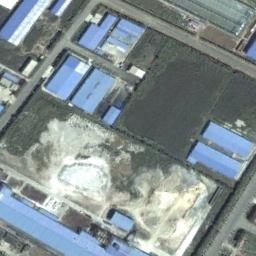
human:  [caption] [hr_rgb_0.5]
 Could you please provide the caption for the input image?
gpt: In an industrial area, There are factories and roads, Green belts, And powdery material fields .

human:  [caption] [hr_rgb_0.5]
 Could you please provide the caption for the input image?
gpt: Industrial areas are very small .

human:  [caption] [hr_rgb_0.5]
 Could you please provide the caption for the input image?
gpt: The industrial area has some blue workshops, An open area and a lawn .

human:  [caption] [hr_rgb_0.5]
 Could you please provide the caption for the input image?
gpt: There are many houses of different shapes and sizes in the industrial zone .

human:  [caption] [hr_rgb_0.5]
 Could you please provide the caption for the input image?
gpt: There are some blue buildings and some green lawns on the industrial area .